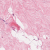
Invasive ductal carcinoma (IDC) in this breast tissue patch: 0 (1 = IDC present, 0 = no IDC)